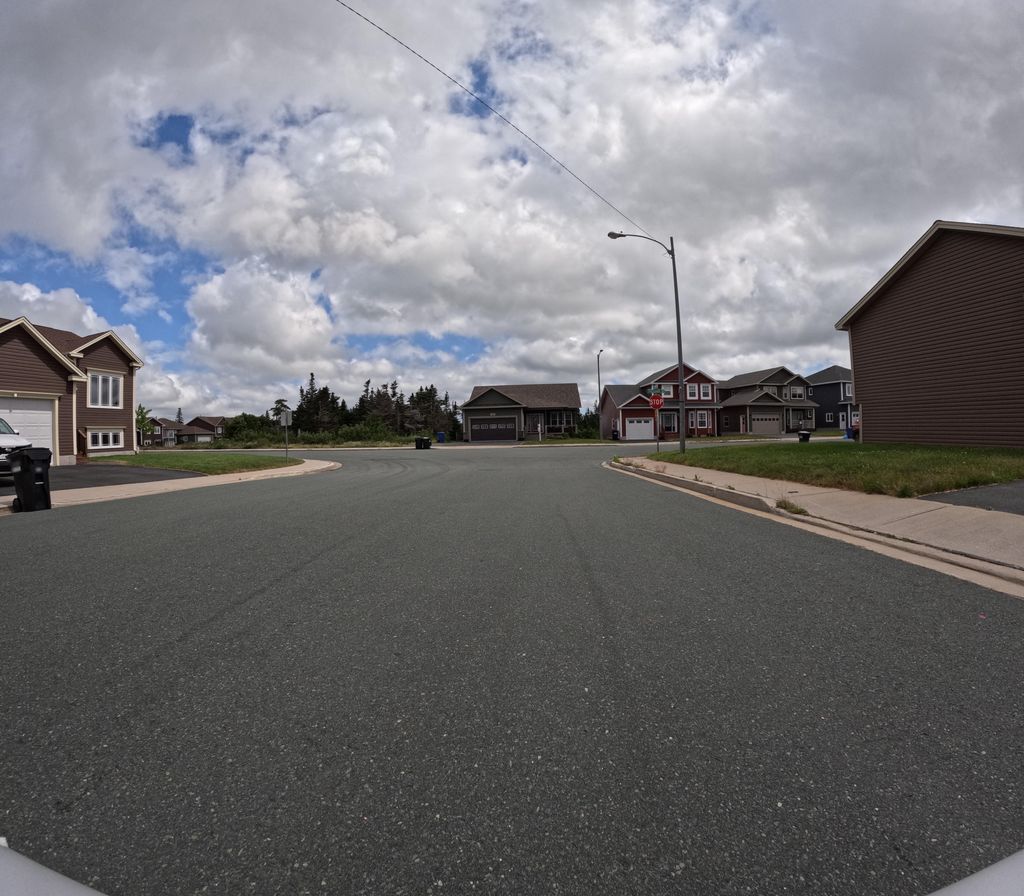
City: st_johns